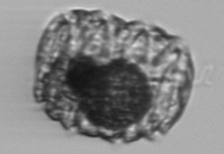
Label: Polykrikos